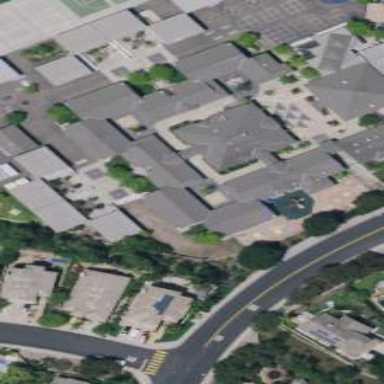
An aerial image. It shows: Educational building.